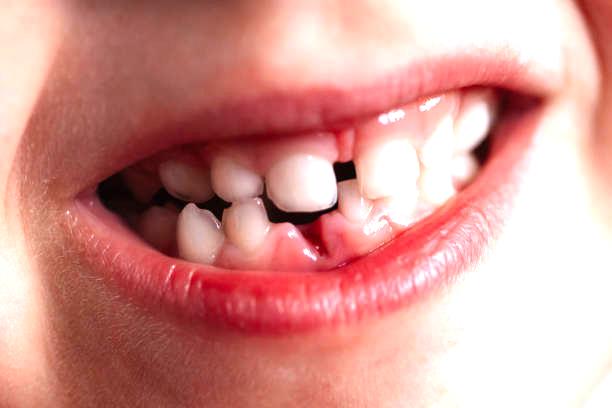
Condition: hypodontia